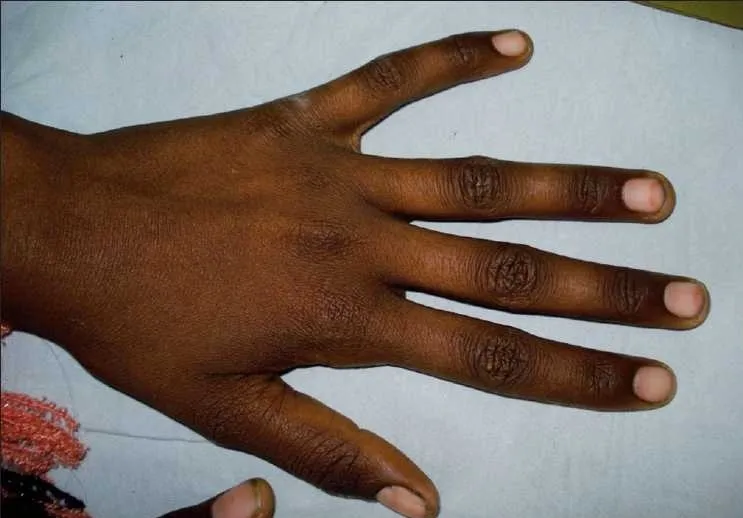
Hperpigmented knuckles.
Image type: medical_photograph (skin_photograph)